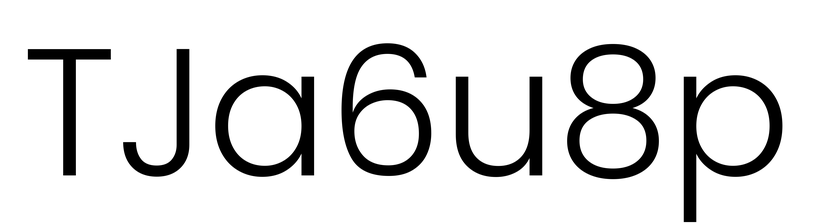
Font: Poppins-Light